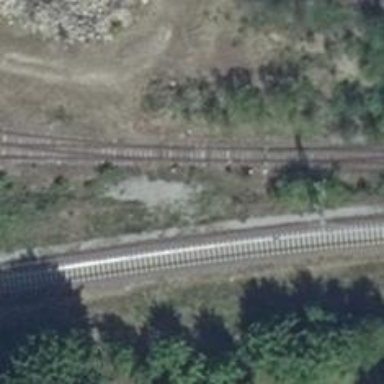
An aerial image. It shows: Railway switch.